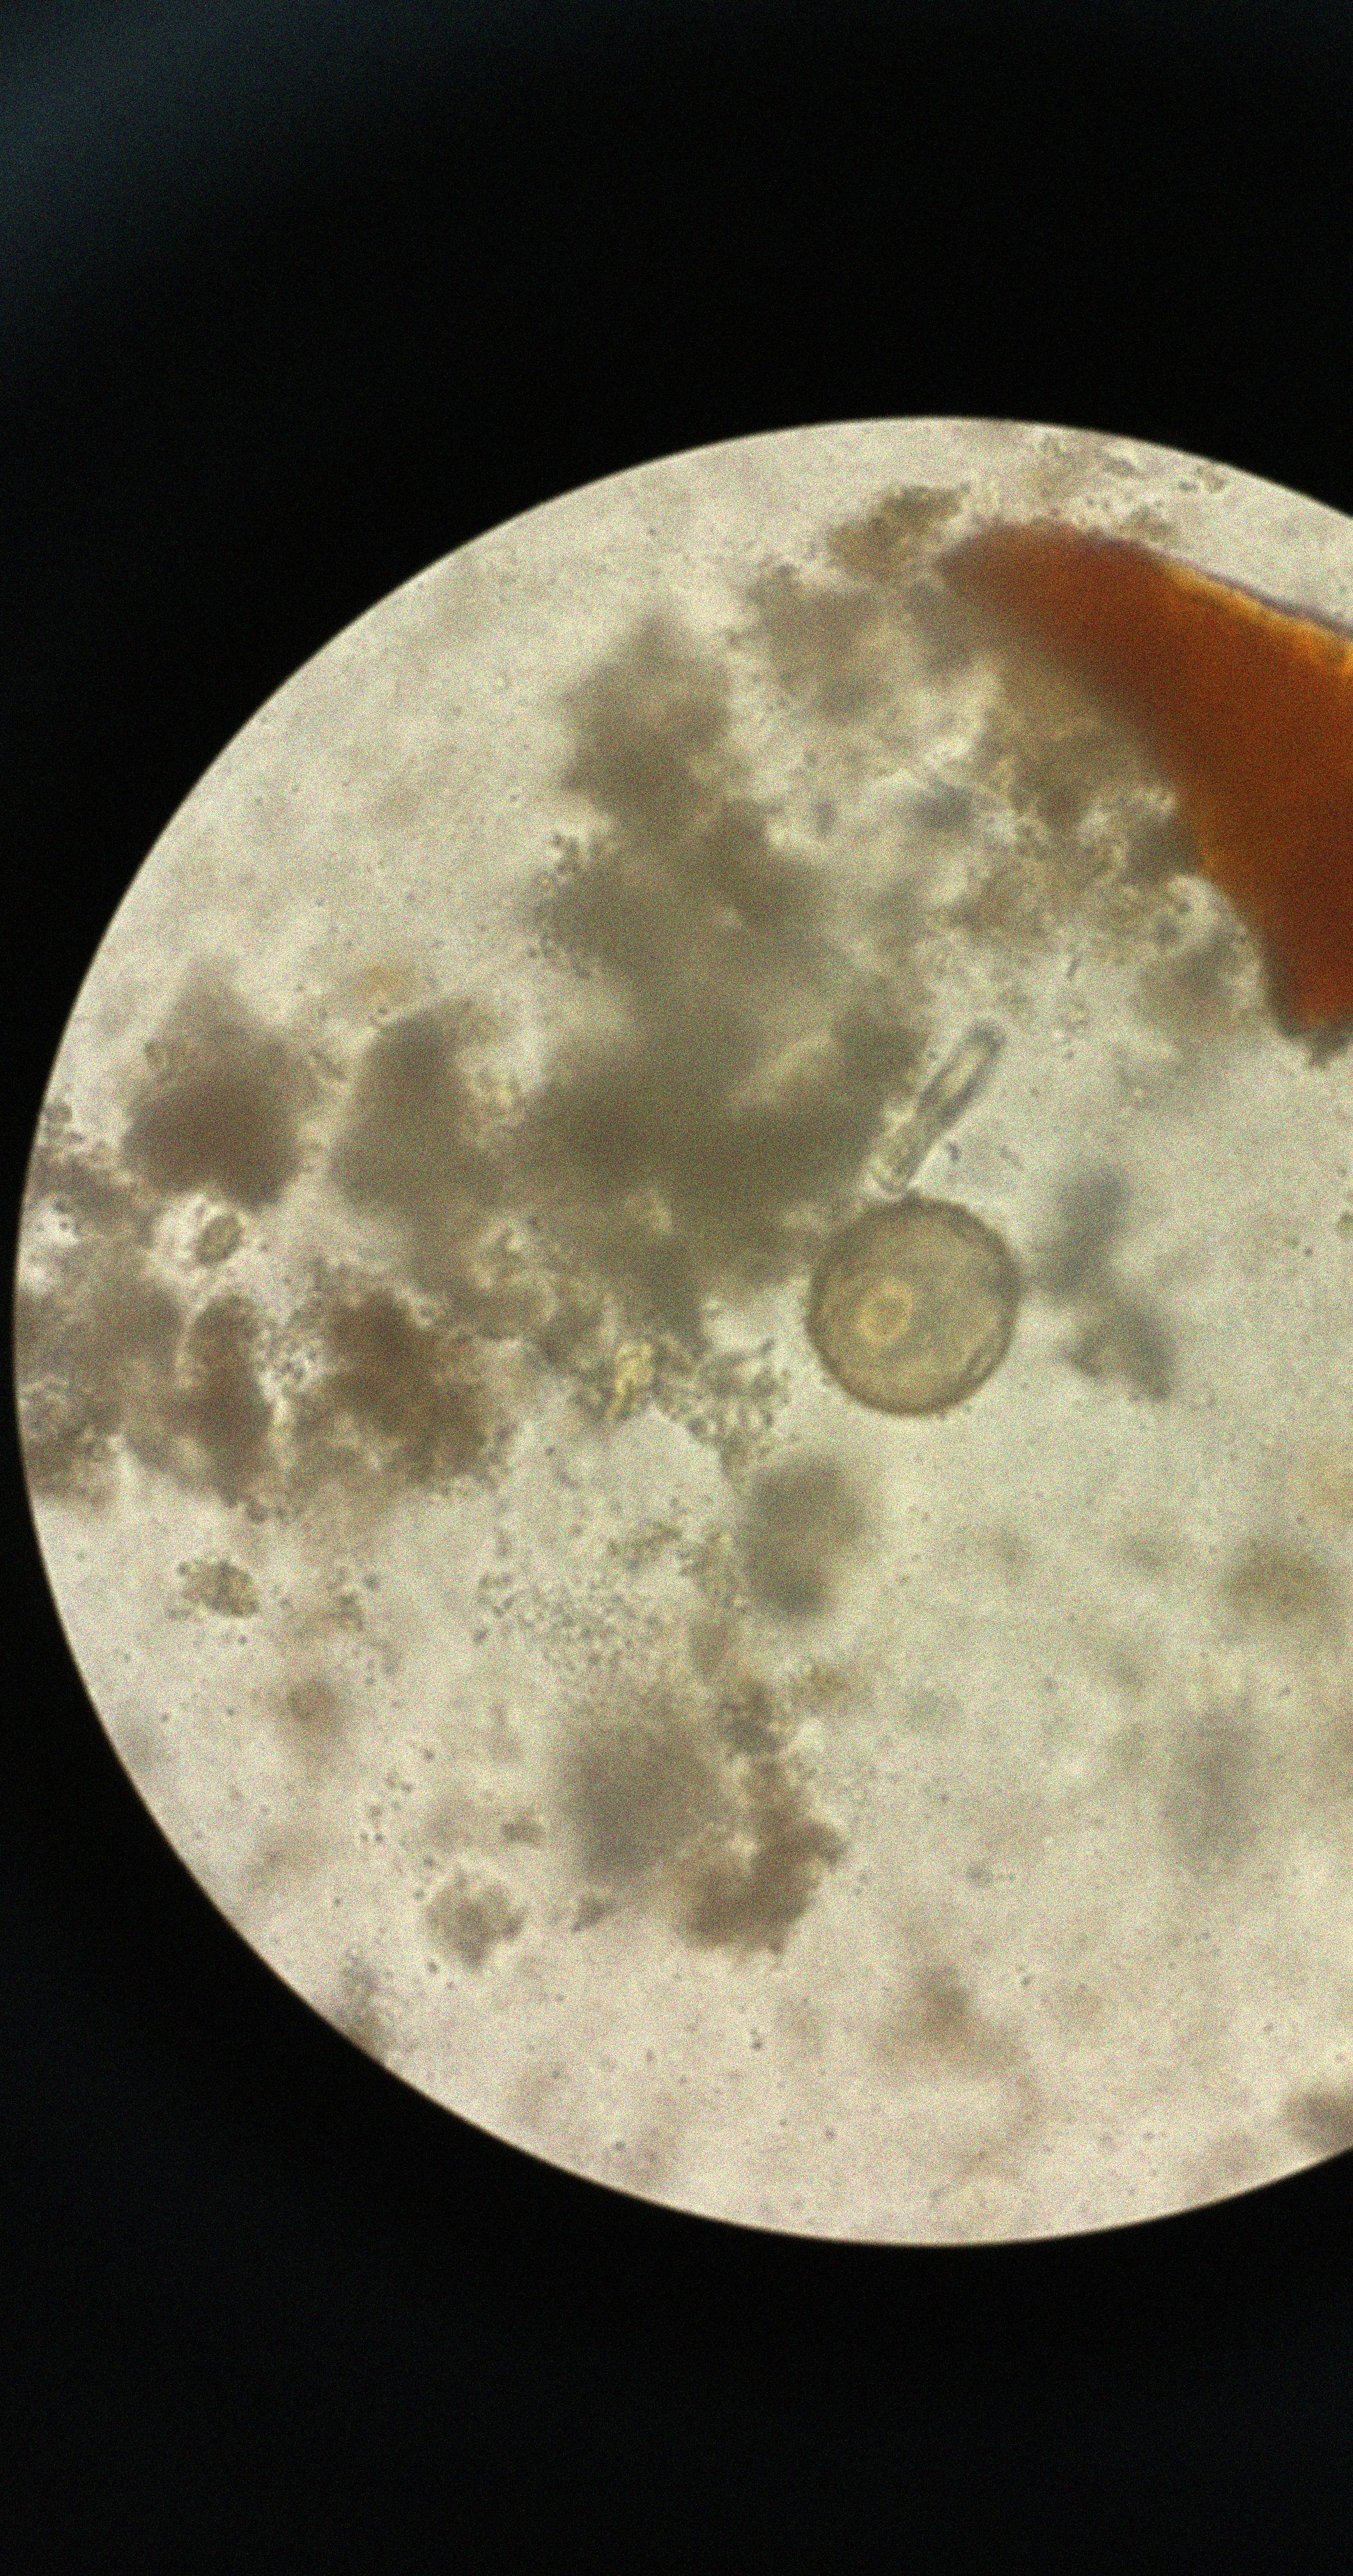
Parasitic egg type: Hymenolepis diminuta